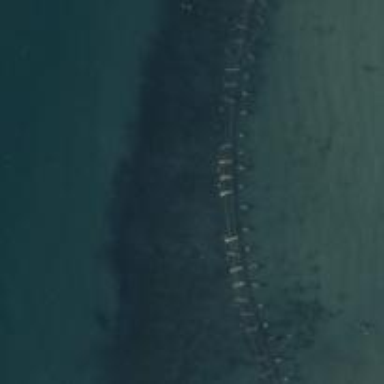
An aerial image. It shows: Pier that has been ruined.